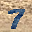
Label: 7